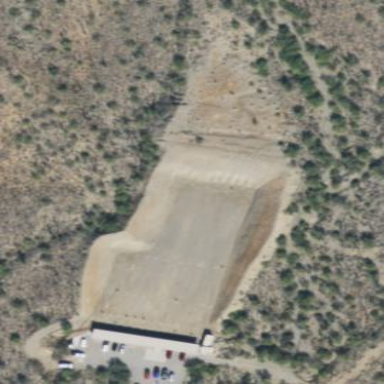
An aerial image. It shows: Building that is sports centre hosting shooting range.